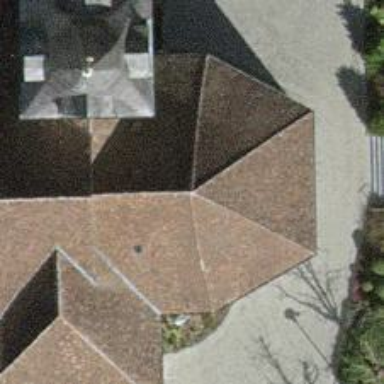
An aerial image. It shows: View of roof with edges.